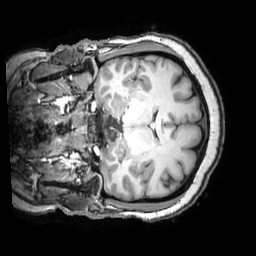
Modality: T1w
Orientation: coronal
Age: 35
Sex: female
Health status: healthy
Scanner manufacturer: philips
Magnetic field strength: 3 T
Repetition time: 0.008188 s
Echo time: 0.00375 s